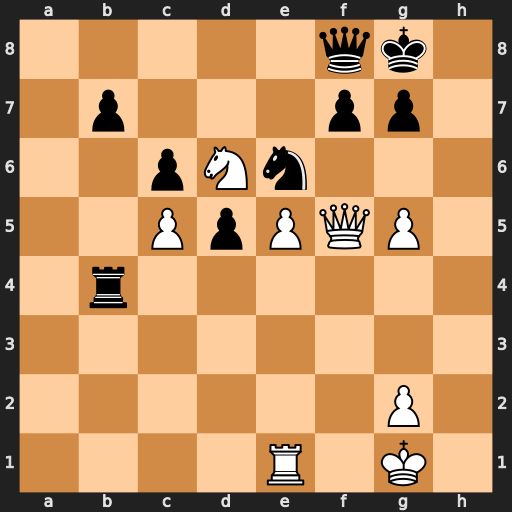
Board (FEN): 5qk1/1p3pp1/2pNn3/2PpPQP1/1r6/8/6P1/4R1K1
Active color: w
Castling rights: -
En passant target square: -
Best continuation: g6 Rf4 Qh3